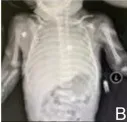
(A-E) The chest radiographs showed varying degrees of decreased transmittance and lung consolidation.
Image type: radiology (x_ray)